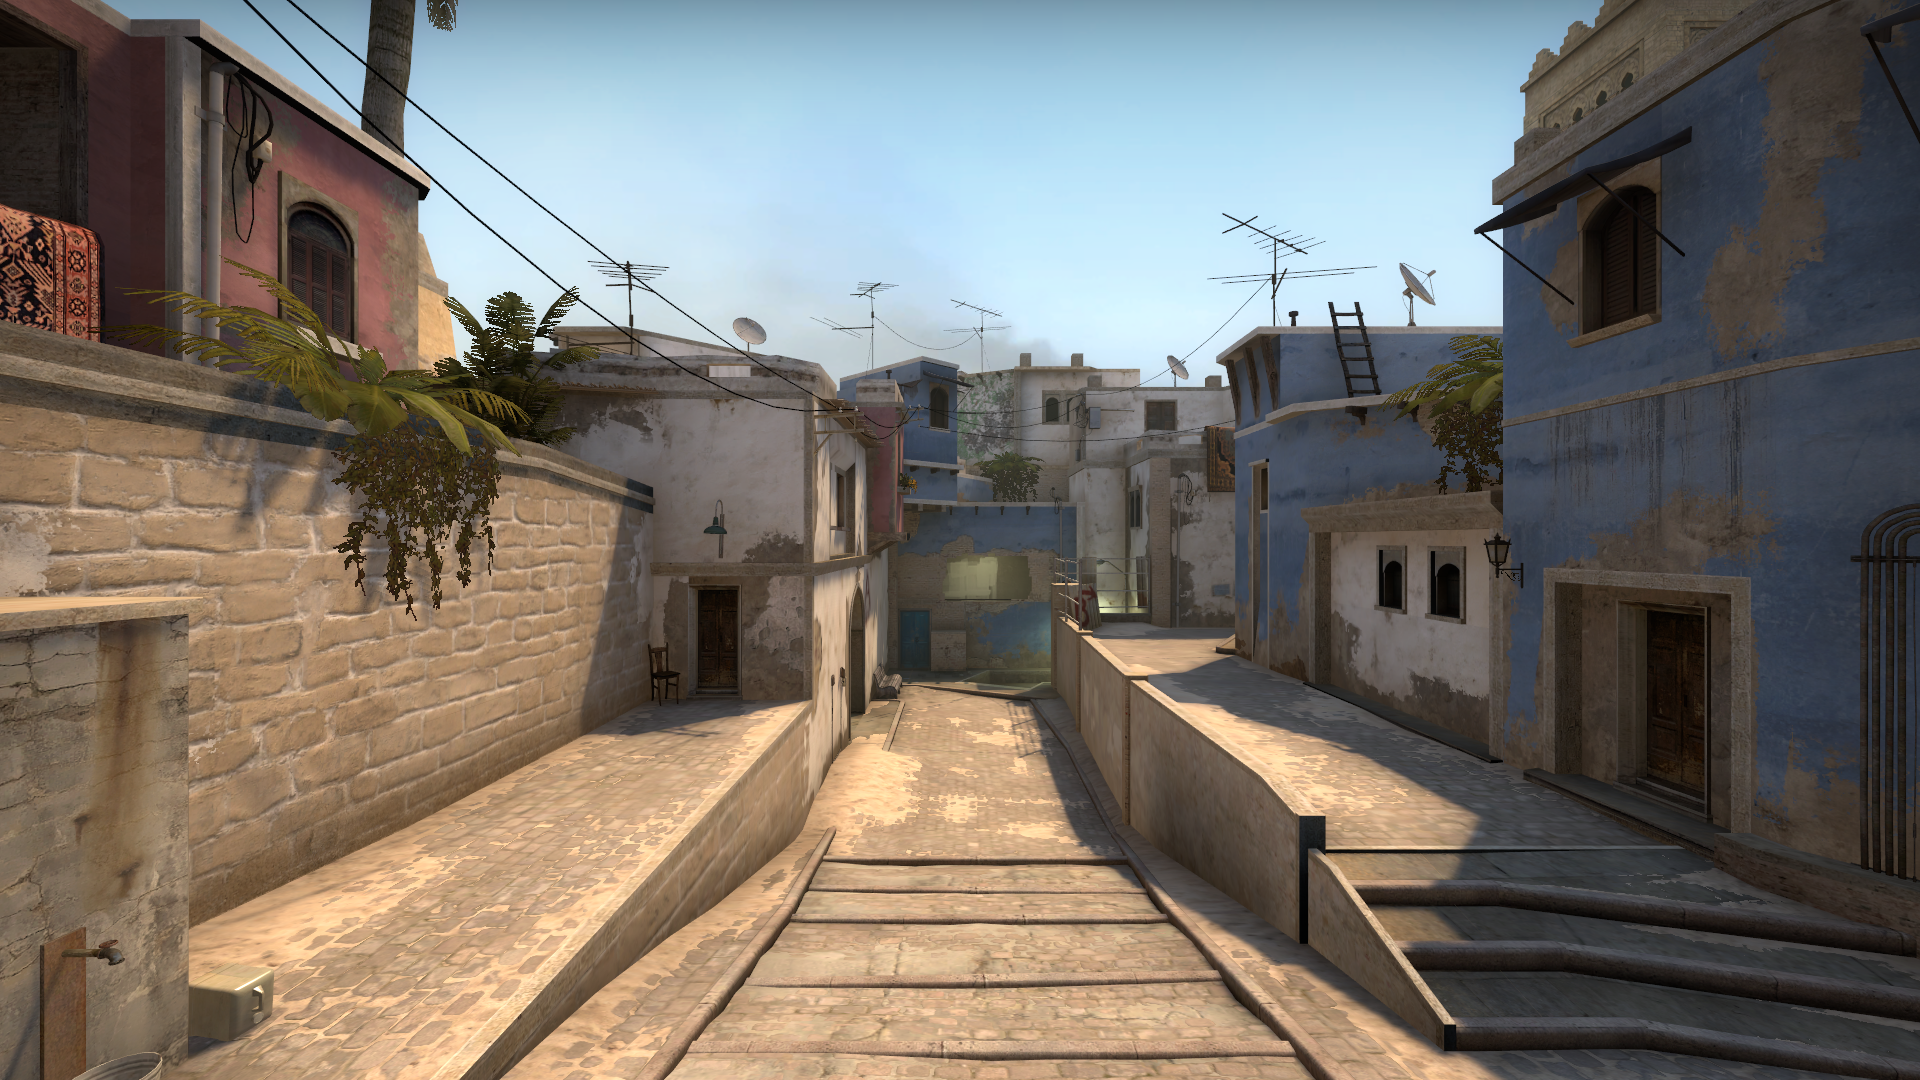
Map: de_mirage